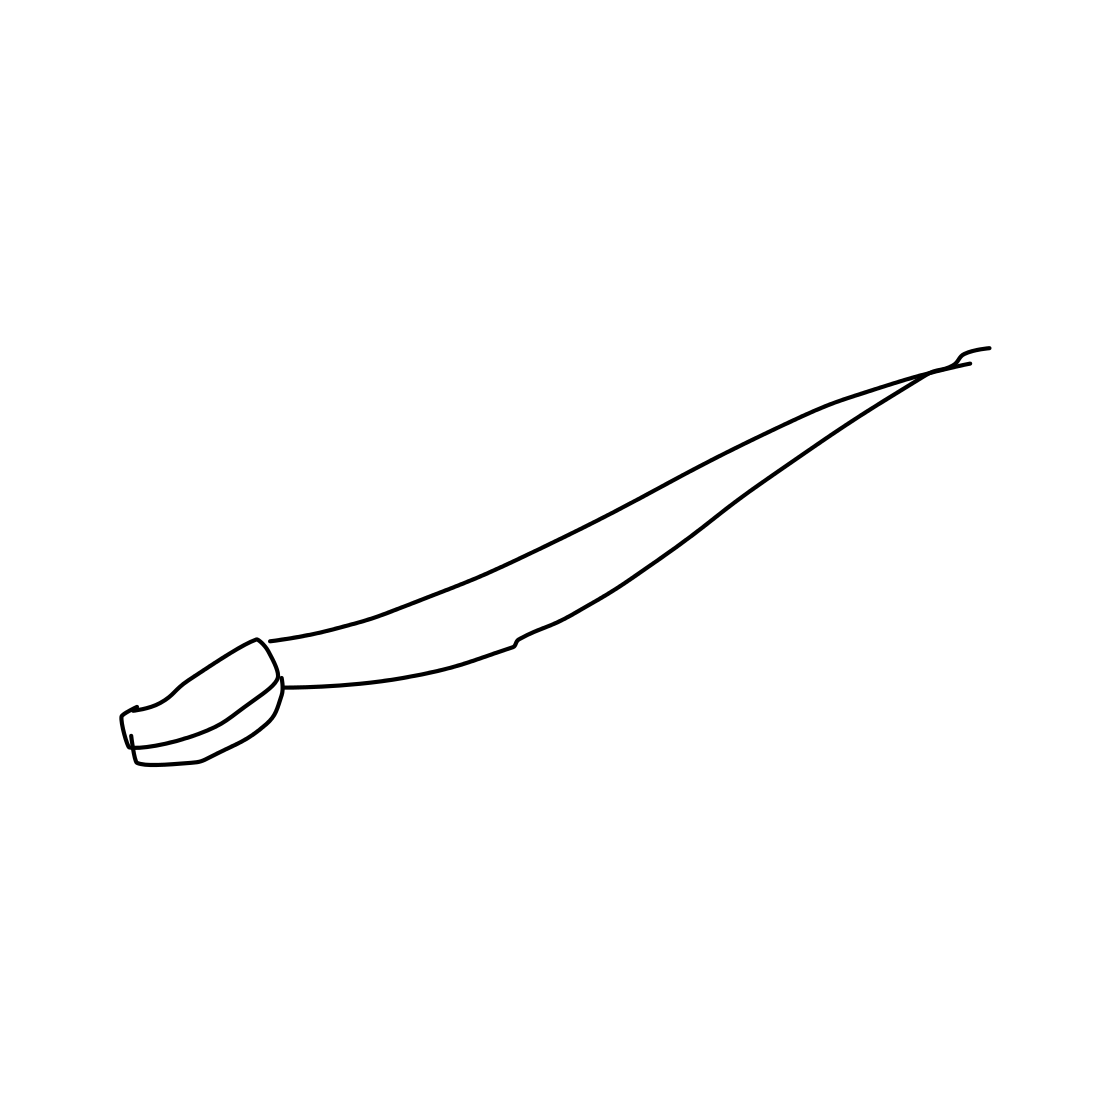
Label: sword